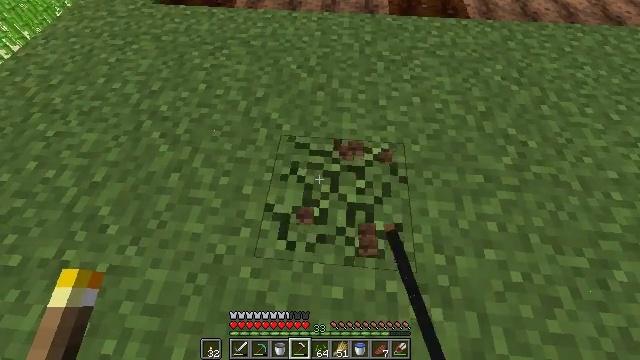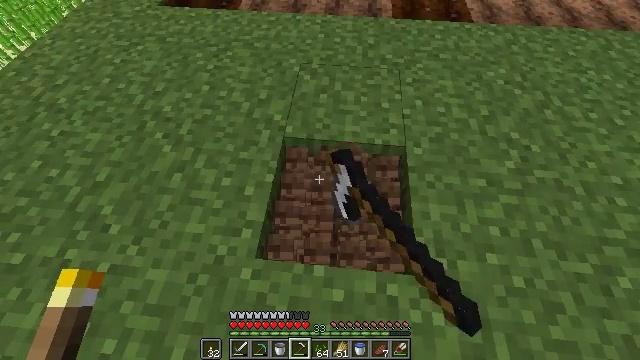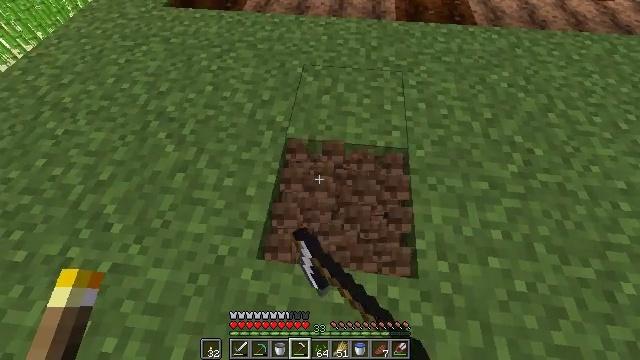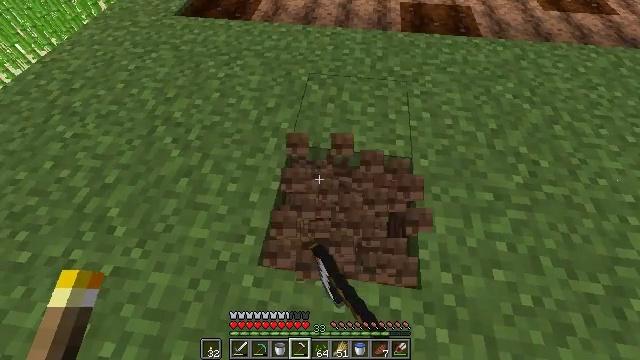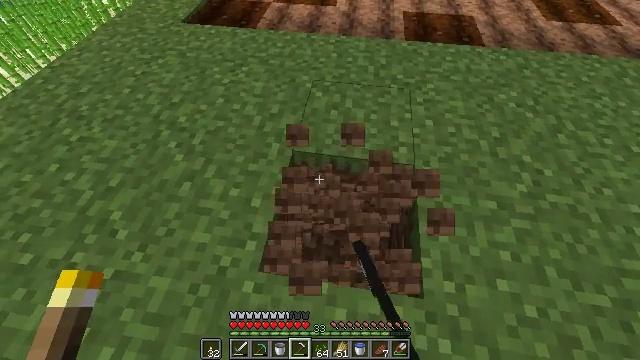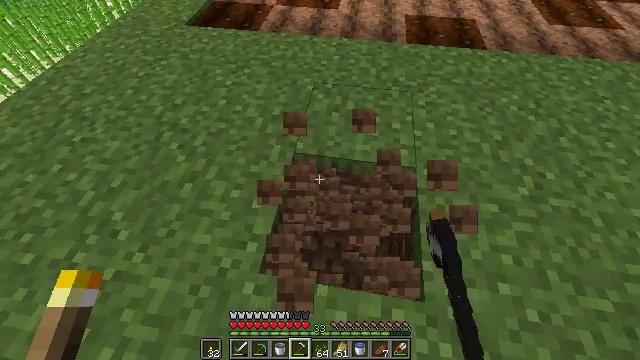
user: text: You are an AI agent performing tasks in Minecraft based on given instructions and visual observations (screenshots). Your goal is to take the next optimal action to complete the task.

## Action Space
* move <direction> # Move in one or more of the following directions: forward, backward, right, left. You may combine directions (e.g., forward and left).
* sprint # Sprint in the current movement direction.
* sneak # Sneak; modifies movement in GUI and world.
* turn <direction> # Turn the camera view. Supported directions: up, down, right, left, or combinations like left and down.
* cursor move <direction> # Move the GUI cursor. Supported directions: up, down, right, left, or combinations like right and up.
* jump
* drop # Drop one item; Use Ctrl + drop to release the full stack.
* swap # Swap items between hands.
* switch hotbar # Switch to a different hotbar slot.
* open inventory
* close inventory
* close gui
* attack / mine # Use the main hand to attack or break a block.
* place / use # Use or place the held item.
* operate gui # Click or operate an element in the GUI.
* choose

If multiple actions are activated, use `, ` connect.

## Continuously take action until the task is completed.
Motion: motion action
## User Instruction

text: Collect the grass block using a shovel.
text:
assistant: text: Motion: attack / mine
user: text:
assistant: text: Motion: attack / mine
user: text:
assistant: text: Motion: turn left and up, attack / mine
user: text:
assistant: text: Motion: turn up
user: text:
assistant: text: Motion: no_op
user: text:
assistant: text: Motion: no_op